Question: I am beginner in windows phone, and I have installed Windows phone SDK 8.0. I am currently using Visual Studio 2012 along with OS Windows 10.
I have created new demo Windows phone project. And now whenever I am going to execute the emulator it's showing me an error like this:

I have made some R&D and already enabled the hyper-v mode from BIOS settings. But i am still getting this error.
Please help me out this situation.
Looking Forward to you guys..
Advanced Thanks.
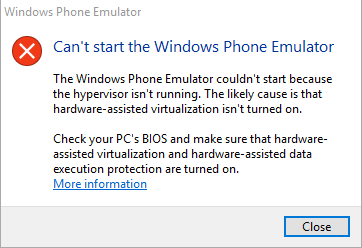
Answer: Any Windows OS greater than Windows 8 OS does not support the Windows Phone 8 SDK to run on the Visual Studio 2012. You cannot run Emulator as well so better you should use a stable Windows 8 version for WP8 development. This is the statement right from Microsoft Support
For more reference see <URL>